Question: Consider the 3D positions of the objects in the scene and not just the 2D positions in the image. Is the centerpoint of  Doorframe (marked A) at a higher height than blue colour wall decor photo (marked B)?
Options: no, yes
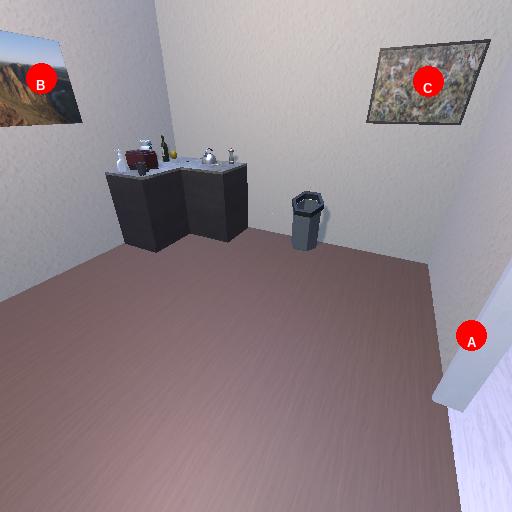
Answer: no